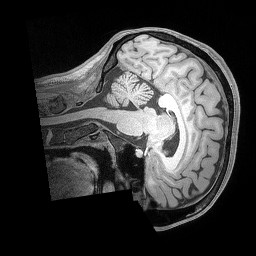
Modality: T1w
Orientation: sagittal
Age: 28
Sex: female
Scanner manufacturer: siemens
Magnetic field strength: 3 T
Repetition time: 2.53 s
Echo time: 0.00164 s